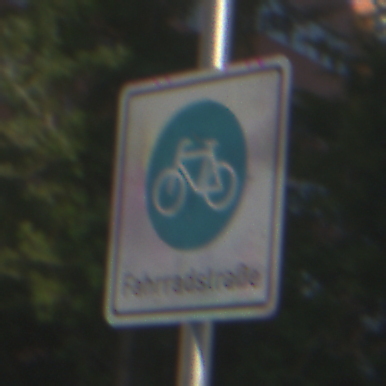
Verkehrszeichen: BeginnFahrradstrasse
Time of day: MorningAfternoon
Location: Outdoor (Suburban)
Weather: PartlyCloudy
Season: NotSpecified
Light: Natural